Question: I have a super strange problem where if I add a custom post type programmatically it refuses to show up in the admin.
This works fine:
'''
<?php
wp_insert_post(array(
'post_title' => 'TEST',
'post_content' => 'TESTING'
));
'''
And correctly adds a new post to the posts page in the admin.
This, however, behaves very strange:
'''
<?php
wp_insert_post(array(
'post_type' => 'items',
'post_title' => 'TEST',
'post_content' => 'TESTING'
));
'''
After running the function, if I visit the items-page in the admin the new post show up. , the "number of posts" counter and if I manually enter the ID of the post in the URL I can edit it properly. Saving it again does not resolve the issue.
As you can see in the screenshot there's a total of 68 items (this is correct) but only 4 of them show up in the list. The 12 drafts are also added by code and if I switch to the "Drafts"-tab it's completely empty.
I'm logged in as admin.

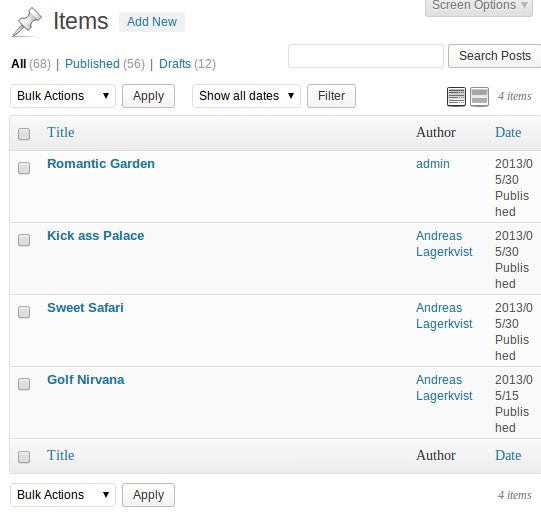
Answer: Silly me. I've been using 'pre_get_posts' to modify WP's search results (allowing users to sort on different fields for one), but I forgot to make sure it doesn't run on admin pages.
So on admin listings it would still try to sort on a custom field that have, thus every post lacking the custom field would not show up.
Hope this helps someone in the future.